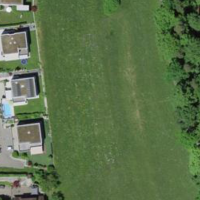
EUNIS habitat code: 52
Species observed at this site:
Platanthera bifolia